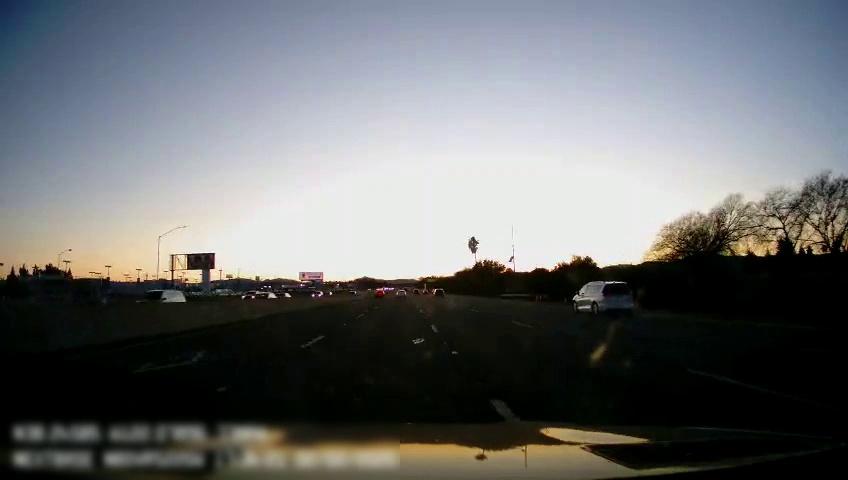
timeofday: Day
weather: Sunny
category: Drivable Space
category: Vehicles | Car
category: Vehicles | Car
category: Vehicles | SUV
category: Vehicles | SUV
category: Vehicles | SUV
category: Vehicles | SUV
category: Vehicles | Car
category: Vehicles | Car
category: Vehicles | SUV
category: Vehicles | Car
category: Lanes | Current Lane
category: Lanes | Alternate Lane
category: Lanes | Alternate Lane
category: Lanes | Current Lane
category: Lanes | Alternate Lane
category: Lanes | Alternate Lane